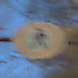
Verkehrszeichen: VerbotFussgaenger
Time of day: SunriseSunset
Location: Outdoor (Nature)
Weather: Clear
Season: Autumn
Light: Natural